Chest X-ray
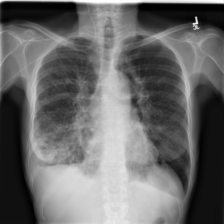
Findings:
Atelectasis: negative
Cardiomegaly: negative
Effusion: positive
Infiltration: positive
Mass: negative
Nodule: positive
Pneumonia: negative
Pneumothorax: positive
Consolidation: negative
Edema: negative
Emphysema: negative
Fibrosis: negative
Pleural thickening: negative
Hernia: negative